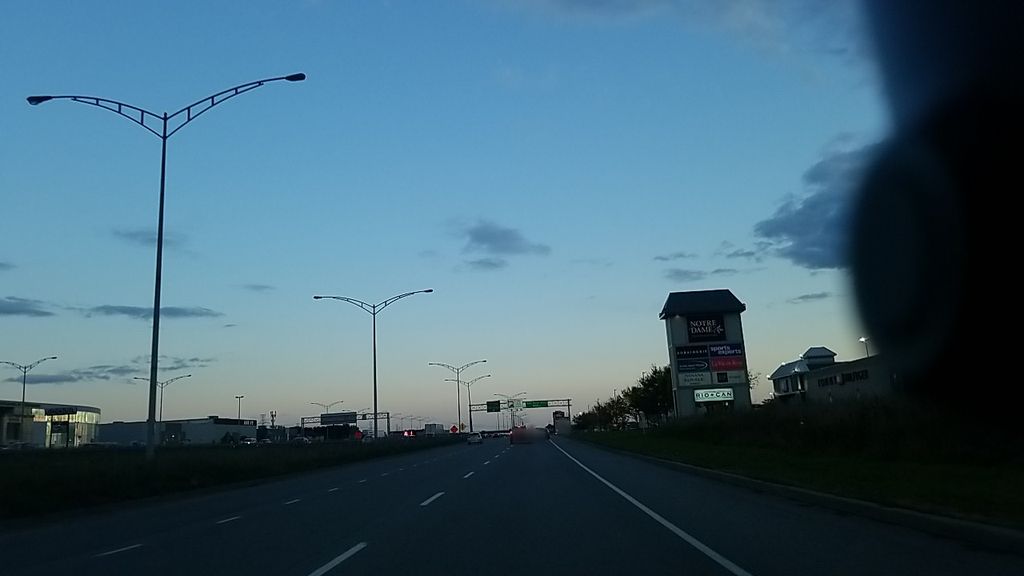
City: montreal